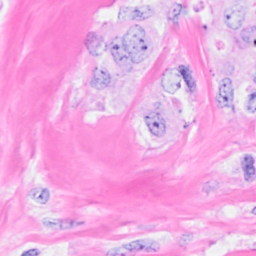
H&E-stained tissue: Breast